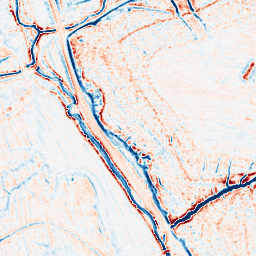
Category: edge_preserving
Decomposition family: anisotropic_diffusion
Decomposition parameters: iterations: 10
kappa: 30
gamma: 0.2
Upsampling method: cubic_mitchell
Upsampling parameters: scale: 2
Upsampling scale: 2